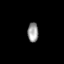
Tissue: prostate
Cell type: T cells
Senescence score: 0.3086
Nuclear area (px): 206
Mean DAPI intensity: 152.117